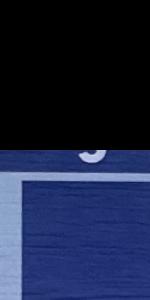
Label: Empty